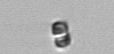
Label: Chaetoceros